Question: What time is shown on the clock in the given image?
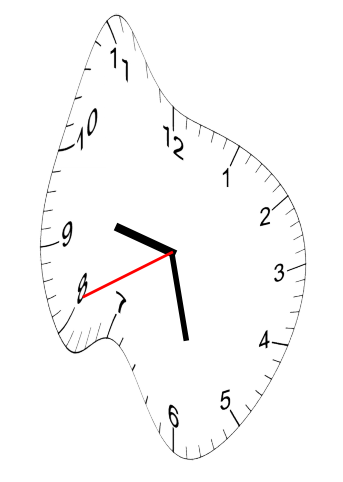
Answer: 09:27:41